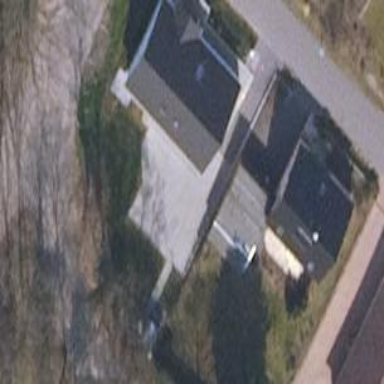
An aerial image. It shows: Building with gabled roof. The roof is dark grey and oriented along the building.